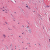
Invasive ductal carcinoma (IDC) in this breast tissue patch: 0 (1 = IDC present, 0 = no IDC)